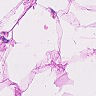
Metastatic tissue present: no